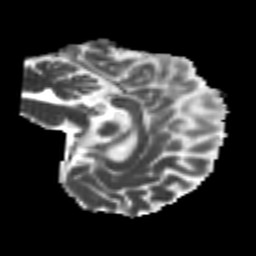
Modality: MD
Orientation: sagittal
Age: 21
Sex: female
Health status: healthy
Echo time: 0.074 s